Field crop: maize
Growth stage: 2
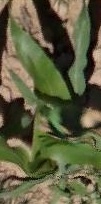
Species: maize